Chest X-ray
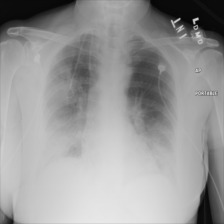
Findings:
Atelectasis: negative
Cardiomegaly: negative
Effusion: negative
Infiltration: negative
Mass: negative
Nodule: negative
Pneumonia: negative
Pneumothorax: negative
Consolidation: negative
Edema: negative
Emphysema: negative
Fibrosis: negative
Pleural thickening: negative
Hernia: negative